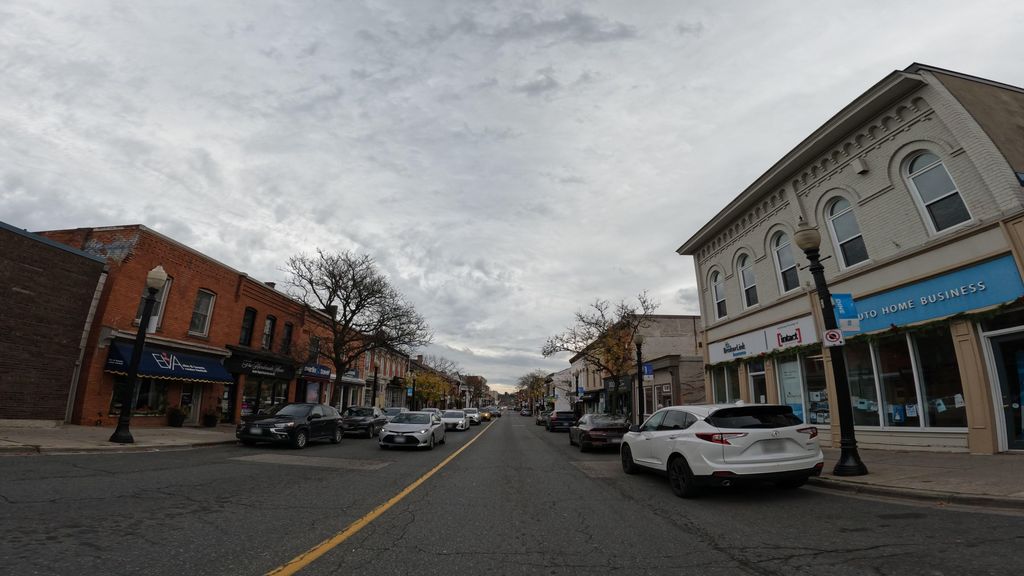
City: hamilton